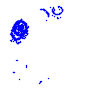
Particle: kaon